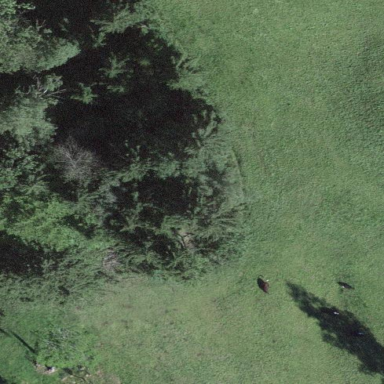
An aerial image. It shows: Forest area.